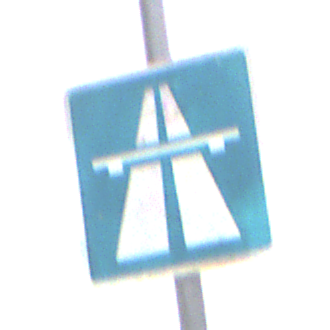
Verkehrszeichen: Autobahn
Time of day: Midday
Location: Outdoor (Suburban)
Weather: Overcast
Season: NotSpecified
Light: Natural